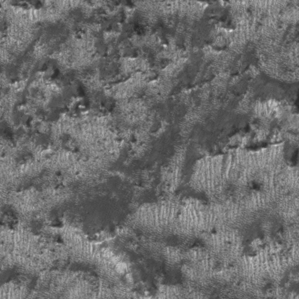
Label: frost